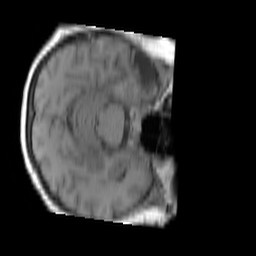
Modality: T1w
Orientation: axial
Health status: ill
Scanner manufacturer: siemens
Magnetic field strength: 3 T
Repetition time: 0.4 s
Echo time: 0.00246 s